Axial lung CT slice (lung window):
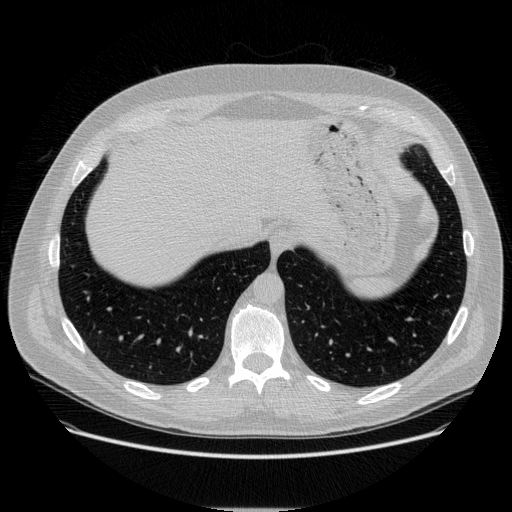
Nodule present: no